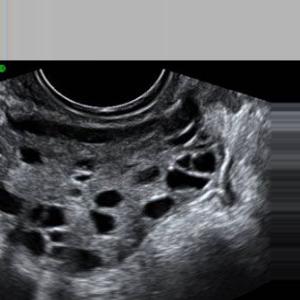
Label: infected